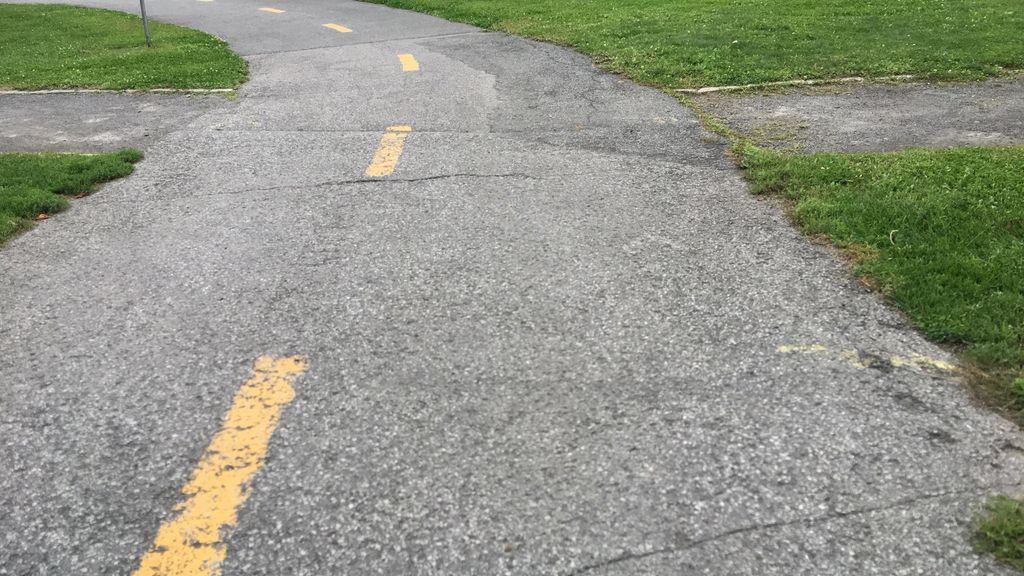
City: montreal